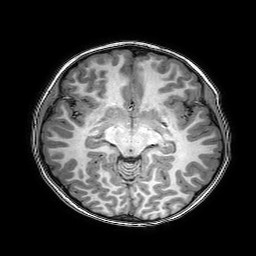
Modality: T1w
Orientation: coronal
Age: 6
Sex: male
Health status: healthy